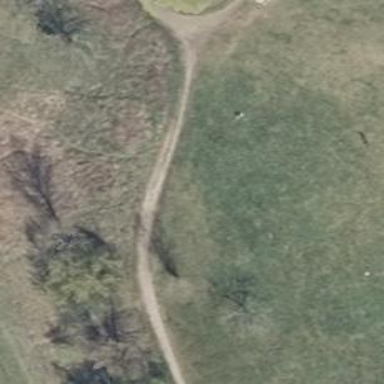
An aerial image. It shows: Bridleway.